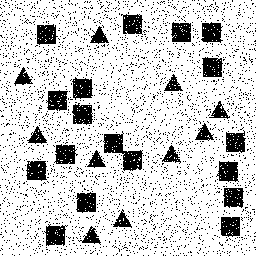
Squares: 18
Triangles: 10
Stars: 0
Total shapes: 28